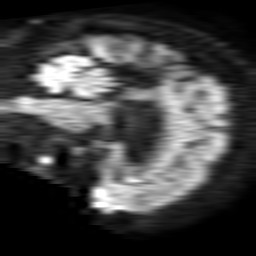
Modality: TRACE
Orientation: sagittal
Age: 78
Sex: female
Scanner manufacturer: philips
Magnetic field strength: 1.5 T
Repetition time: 3.275 s
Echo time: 0.06922 s